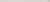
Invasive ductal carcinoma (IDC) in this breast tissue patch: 0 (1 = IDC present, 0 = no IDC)